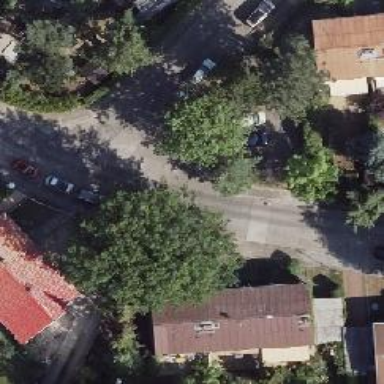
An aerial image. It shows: Residential road paved with concrete.